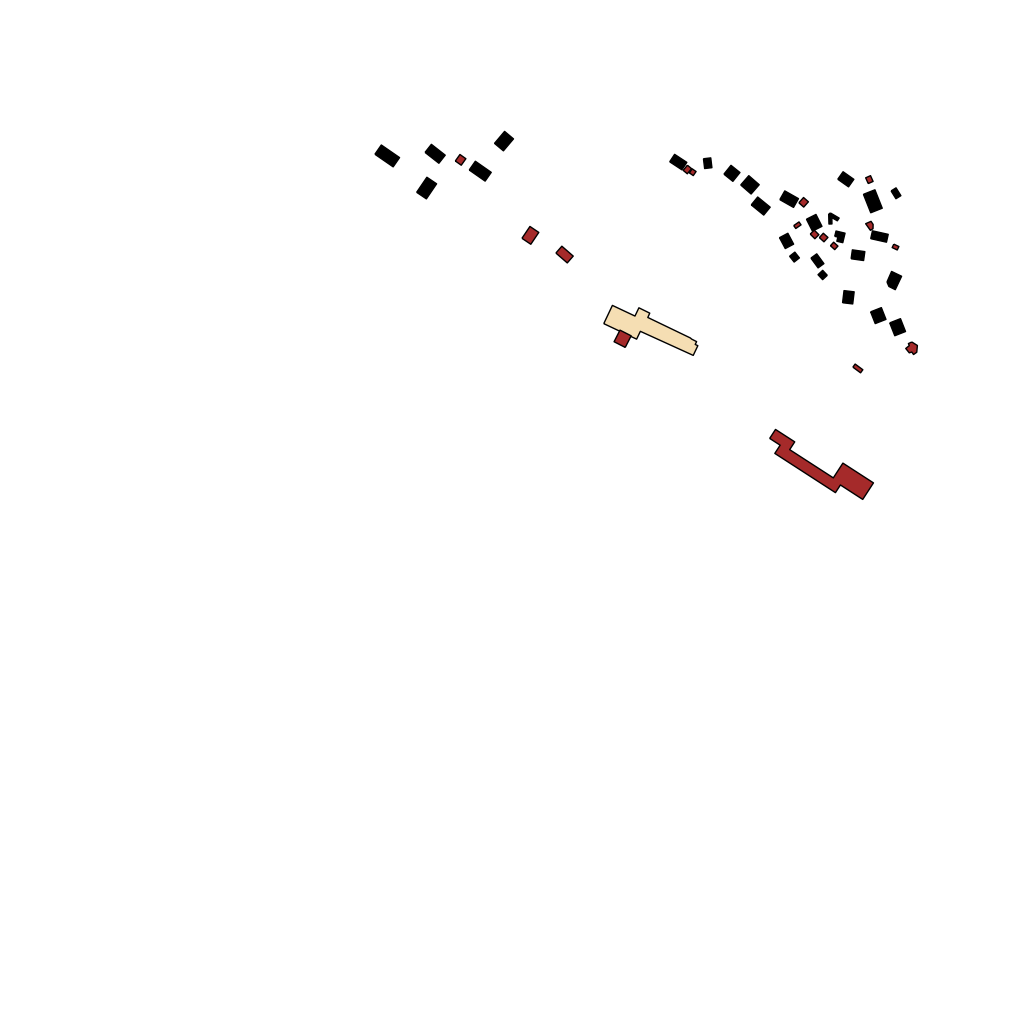
Tags: overhead vector_map, recreation, residential, individual_rise, density_1, Building, Facility, Hotel, 1.0 km²